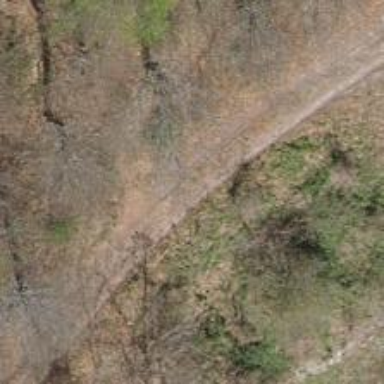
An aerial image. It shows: Path.